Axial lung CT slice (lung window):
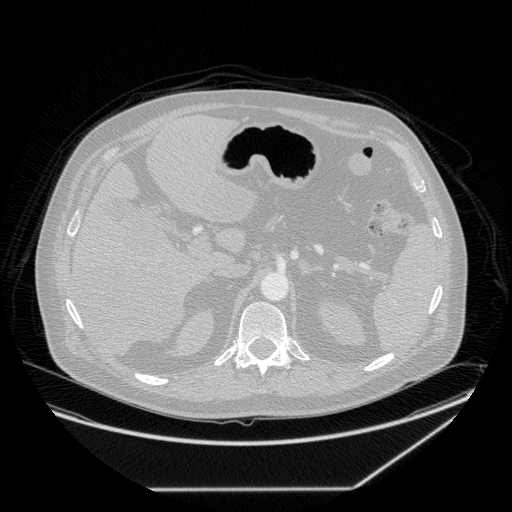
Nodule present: no